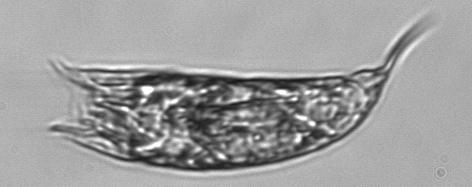
Label: zooplankton